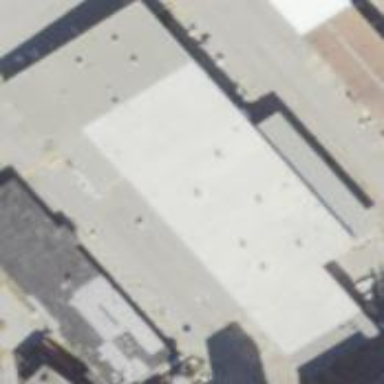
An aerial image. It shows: Industrial building.